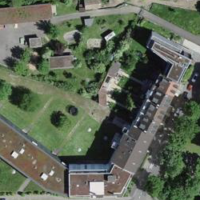
EUNIS habitat code: 54
Species observed at this site:
Tachybaptus ruficollis
Certhia brachydactyla
Corvus corone
Fulica atra
Dendrocopos major
Aegithalos caudatus
Buteo buteo
Sylvia atricapilla
Chroicocephalus ridibundus
Larus michahellis
Cygnus olor
Gallinula chloropus
Erithacus rubecula
Certhia familiaris
Columba livia
Cyanistes caeruleus
Anas platyrhynchos
Alopochen aegyptiaca
Chloris chloris
Aythya ferina
Aythya fuligula
Fringilla coelebs
Passer domesticus
Carduelis carduelis
Columba palumbus
Turdus merula
Phalacrocorax carbo
Tachymarptis melba
Mareca strepera
Parus major
Mergus merganser
Coccothraustes coccothraustes
Motacilla alba
Delichon urbicum